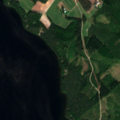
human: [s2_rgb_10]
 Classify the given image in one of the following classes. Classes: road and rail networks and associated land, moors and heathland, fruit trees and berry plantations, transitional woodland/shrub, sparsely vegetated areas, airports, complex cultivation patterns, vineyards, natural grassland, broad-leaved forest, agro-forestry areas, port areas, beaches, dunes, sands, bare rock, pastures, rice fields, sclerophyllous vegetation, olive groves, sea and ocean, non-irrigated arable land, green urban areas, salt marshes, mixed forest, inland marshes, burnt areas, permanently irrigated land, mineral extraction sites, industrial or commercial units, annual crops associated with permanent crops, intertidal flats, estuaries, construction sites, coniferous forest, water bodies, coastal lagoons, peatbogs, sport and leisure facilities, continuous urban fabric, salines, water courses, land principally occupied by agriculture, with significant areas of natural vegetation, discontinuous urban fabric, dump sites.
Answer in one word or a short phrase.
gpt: land principally occupied by agriculture, with significant areas of natural vegetation, coniferous forest, mixed forest, transitional woodland/shrub, water bodies